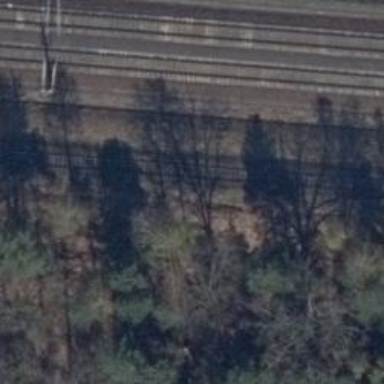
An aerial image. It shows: Solitary milestone along the railway.